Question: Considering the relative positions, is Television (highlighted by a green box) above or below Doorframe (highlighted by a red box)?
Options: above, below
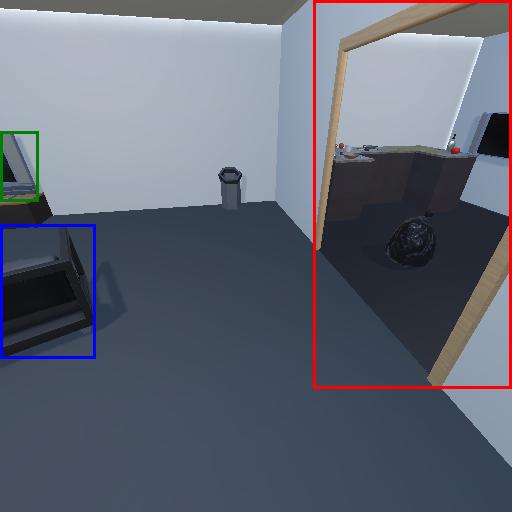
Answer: above